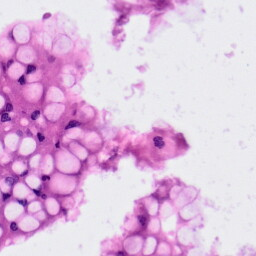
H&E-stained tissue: Colon